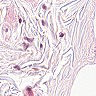
Metastatic tissue present: no